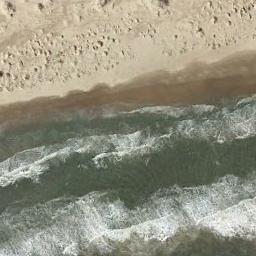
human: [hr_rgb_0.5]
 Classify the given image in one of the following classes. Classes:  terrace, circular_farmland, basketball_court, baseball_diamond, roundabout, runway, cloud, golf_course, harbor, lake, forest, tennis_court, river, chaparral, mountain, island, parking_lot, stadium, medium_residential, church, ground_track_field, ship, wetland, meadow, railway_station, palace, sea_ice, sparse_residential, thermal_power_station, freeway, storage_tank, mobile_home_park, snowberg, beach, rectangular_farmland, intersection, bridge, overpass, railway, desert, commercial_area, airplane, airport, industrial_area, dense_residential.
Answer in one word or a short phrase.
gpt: beach